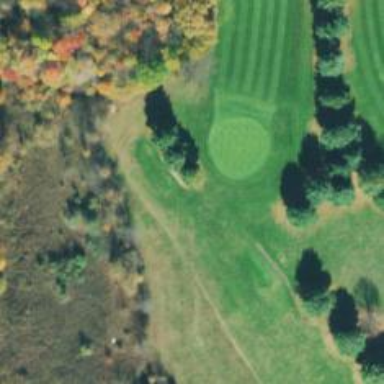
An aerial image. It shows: Golf hole.